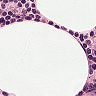
Metastatic tissue present: no